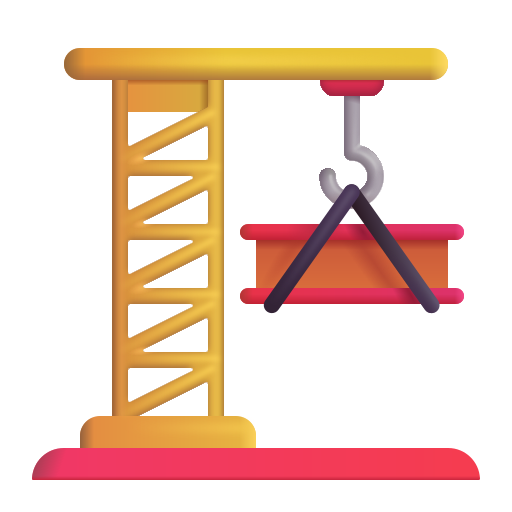
building construction color